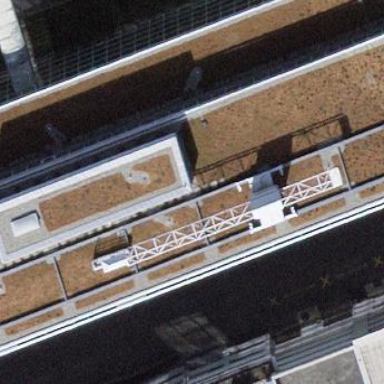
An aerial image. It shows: Office building.